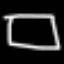
Label: square